Field crop: tomato
Growth stage: 2
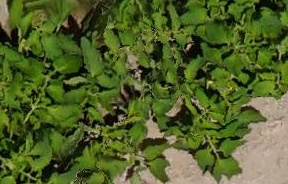
Species: tomato